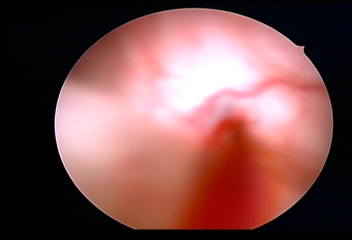
Modality: WLC
Class: Normal mucosa
Bladder cancer association: No